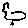
Label: bird